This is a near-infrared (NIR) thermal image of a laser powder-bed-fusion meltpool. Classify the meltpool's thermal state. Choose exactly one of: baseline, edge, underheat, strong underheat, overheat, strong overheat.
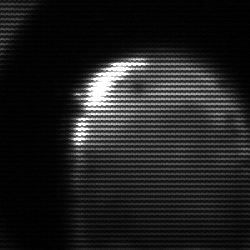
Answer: edge